Question: Is there a control in the .NET WinForm library for database design similar to the control found in the Create View dialog of SQL Management Studio. A control that displays multiple tables floating within a background and allows lines to be drawn between specific fields? Something like the following:

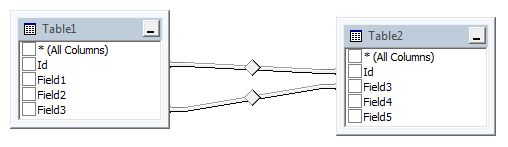
Answer: No, there is no control that does all of what you want combined into one pre-existing control. That's what user controls are for--you can aggregate a bunch of other controls into a user control and then treat it as a unit.